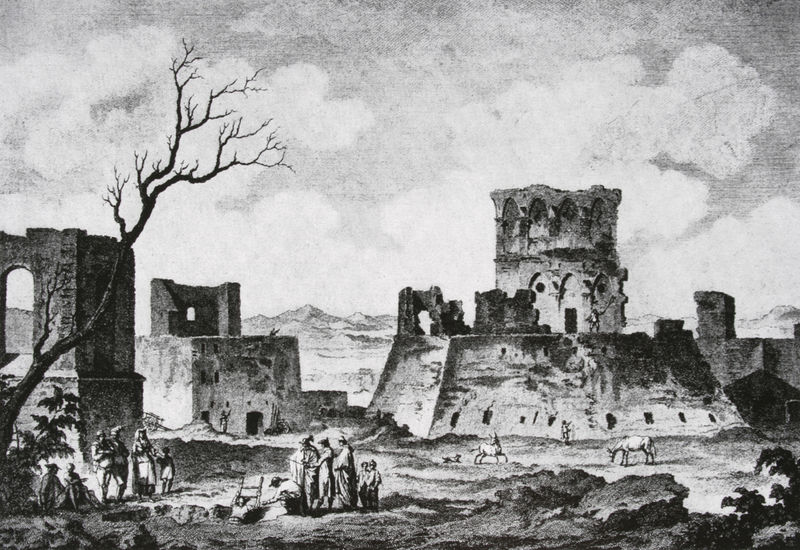
Titel: Lucera
Künstler: Jean L. Desprez
Schlagwörter: baum, berg, felsen, gruppe, himmel, mann, schatten, weiß, wolken, bäume, frauen, landschaft, menschen, äste, fenster, frau, grau, hintergrund, licht, männer, pfeiler, schwarz, tür, zeichnung, hund, tier, tiere, wiese, wolke, leute, alt, architektur, sockel, stein, steine, tot, ast, erde, felder, ferne, horizont, häuser, hügel, natur, stamm, zweige, kirche, sonne, familie, pflanze, pflanzen, rokoko, bauern, esel, kinder, pferd, pferde, reiter, turm, ansicht, bogen, italien, türen, trocken, berge, gebirge, gipfel, wüste, mauer, grafik, graphik, kahl, türe, winter, besucher, figuren, grube, rundbogen, leiter, staffage, zerstörung, gruppen, bögen, eingang, reste, ruine, helligkeit, burg, sprossen, türme, palast, stockwerk, torbogen, festung, druck, schraffur, holzstich, loch, radierung, stich, schwarzweiß, ruinen, dreispitz, schimmel, kopie, gemäuer, kaputt, mauern, schloß, witterung, antik, zerstört, graben, planzen, tempel, blattlos, pyramide, kupferstich, reisende, ziege, planze, bau, gewölk, pisa, ziegen, zeichung, bogenfenster, schwrzweiß, italienisch, mauerwer, überrest, tehen, wolk, sitzens, campagna, überreste, herden, grabung, drck, aufnau, verkohlt, grsen, eel, pflänze